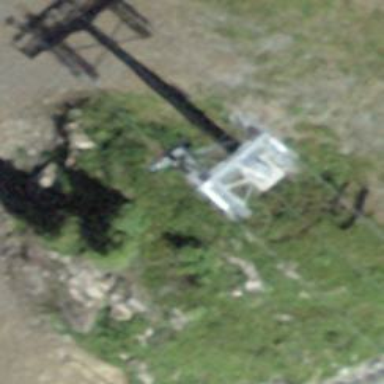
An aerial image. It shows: Pylon for aerialway.